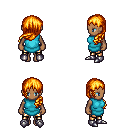
a pixel art fantasy rpg character, female body template, human, dark skin, teal tunic, gold greaves, light blonde left-swept hairstyle, metal boots, four views (front, back, left, right), 2x2 character sprite sheet, small pixel art, hard edges, no anti-aliasing